Question: I would like to optimize a SQL statement, below is the original one.
'''
SELECT DISTINCT
p.productID,
p.filename,
p.model,
p.code,
p.manufacturerID,
f2.manufacturerName,
m.manufacturerName,
CONCAT('INSERT INTO distribItems(productID, manufacturer, code, distributorText) VALUES (',
CAST(p.productID AS CHAR),
', '',
f2.manufacturerName,
'', '',
f2.code,
'', '',
f2.denumire,
'') ;') INS
FROM
(SELECT
f.manufacturerName, f.categoryName, f.code, f.denumire, f.code_2
FROM
furnizorlist f
LEFT JOIN distribitems d ON
(d.manufacturer = f.manufacturerName
AND (d.code = f.code OR d.manufacturer LIKE 'DELL')
AND d.distributorText = LEFT(f.denumire, 450))
WHERE
productID IS NULL) f2,
products p,
manufacturers m
WHERE
f2.code_2 <> ''
AND (f2.code_2 = p.code_2 OR f2.code_2 = p.model_2)
AND p.manufacturerID = m.manufacturerID
AND m.manufacturerName = f2.manufacturerName
AND m.manufacturerName != 'Compatibil'
AND p.code != '1'
ORDER by p.filename ASC;
'''
On my PC it takes around 34 seconds.

My idea was to write the subquery as a Join and set the conditions in the Where clause.
Here is my incredible fast SQL:
'''
SELECT DISTINCT
p.productID,
p.filename,
p.model,
p.code,
p.manufacturerID,
f.manufacturerName,
m.manufacturerName,
CONCAT('INSERT INTO distribItems(productID, manufacturer, code, distributorText) VALUES (',
CAST(p.productID AS CHAR),
', '',
f.manufacturerName,
'', '',
f.code,
'', '',
f.denumire,
'') ;') INS
FROM
furnizorlist f,
distribitems d,
#subquery end
products p,
manufacturers m
WHERE
d.manufacturer = f.manufacturerName
AND (d.code = f.code OR d.manufacturer LIKE 'DELL')
AND d.distributorText = LEFT(f.denumire, 450)
AND d.productID IS NULL
#subquery condions end (f and d tables)
# the next is a subquery result:
AND f.code_2 <> ''
AND (f.code_2 = p.code_2 OR f.code_2 = p.model_2)
AND p.manufacturerID = m.manufacturerID
AND m.manufacturerName = f.manufacturerName
AND m.manufacturerName != 'Compatibil'
AND p.code != '1'
ORDER by p.filename ASC;
'''
If I write to 'explain improved_sql' I will see an column.
I tried but couldn't find why it is impossible. I checked the fields' compatibility: to not have a case where it require to compare an int with a varchar and like that. I couldn't find any major error, that's why I am here.
Is there a logical error in the WHERE clause? like asking a field to be '1' and later to be '2' ?
Fields which ends with ID are INT
Fields which ends with NAME, code are varchar (255)
Fields with Text are 450 and 8192 varchar ( in only one place is used)
traslation: "denumire" means "description" - or something like that :)
Not sure which version of mysql is running server side, probably 5.
I can suggest table structure changes if I have a good reason, probably the code will be adjusted.
EDIT:
The impossible where it comes from here:
'''
EXPLAIN
SELECT
f.manufacturerName,
f.categoryName,
f.code,
f.denumire,
f.code_2
FROM
furnizorlist f
INNER JOIN
distribitems d ON (d.manufacturer = f.manufacturerName
AND (d.code = f.code
OR d.manufacturer LIKE 'DELL')
AND d.distributorText = LEFT(f.denumire, 450))
WHERE
productID IS NULL
'''
Remark: INNER JOIN , not LEFT JOIN.
Edit2:
Table: furnizorlist 42,751 records
Table: distribitems 72,290 records
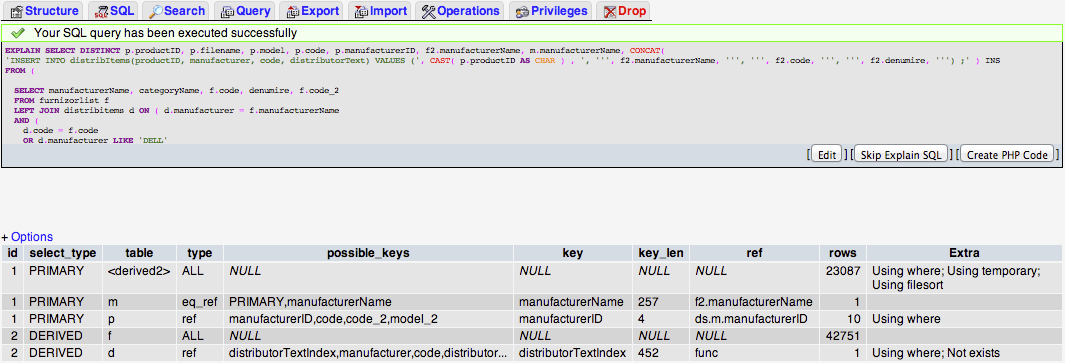
Answer: Not entirely sure but here's a few points that many help, if you're going to use an inner table (you're first example) - you really have to try and narrow down what it's pulling back. This may mean writing some redundant where clauses. For example, "where order_dt is between 2001 and 2002" might end up in the smaller inner table, AND the main query. Why? Because the inner table can't be optimized in some situations - resulting in million of rows the server retrieves temporarily, for just the few you need.
Also, I noticed a string function in one of your joins "LEFT(f.denumire, 450))"
Any kind of function should be avoided during a join, this forces the server to (one by one) evaluate every single record.. it cannot optimize. This is somewhat along the same lines of why you should always use primary keys for a join, but more time consuming.. best stick with "like" = AND, NOT, OR, IN.. etc.